Question: I've tried everything, so I decided to post my question here maybe you can help me.
I am creating a basic application just to learn the simplest features. I created a background and 3 buttons for my application, I put these 3 buttons in a LinearLayout for each, in order to center them horizontally on the screen, and I thought that I could create a LinearLayout out these 3 to center them vertically but does not work for me.
Then I created another LinearLayout that pushes them down, but it prevents the usability with different devices, because each screen size I would have to modify this push.
Here's a picture:

'''
<?xml version="1.0" encoding="utf-8"?>
<LinearLayout
xmlns:android="http://schemas.android.com/apk/res/android"
android:orientation="vertical"
android:layout_width="fill_parent"
android:layout_height="fill_parent"
android:gravity="center_horizontal"
android:background="@drawable/raintumblrr">
<LinearLayout
android:orientation="vertical"
android:layout_width="fill_parent"
android:layout_height="wrap_content"
android:paddingTop="32dip"
android:paddingBottom="15dip">
</LinearLayout>
<LinearLayout
android:orientation="vertical"
android:layout_width="wrap_content"
android:layout_height="wrap_content"
android:gravity="center">
<LinearLayout
android:orientation="horizontal"
android:layout_width="fill_parent"
android:layout_height="wrap_content"
android:paddingTop="5dip"
android:paddingBottom="5dip"
android:gravity="center_horizontal">
'''
and then the buttons.
can someone help me?
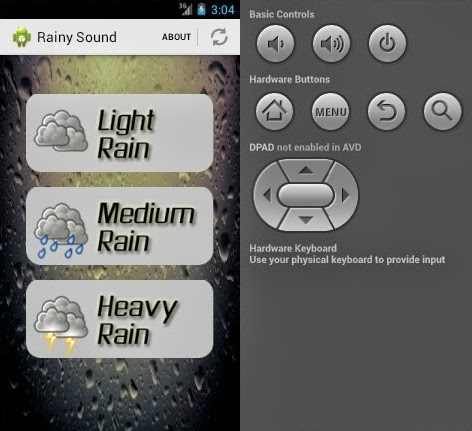
Answer: Create a RelativeLayout, put your LinearLayout in it, with 'centerInParent="true"' attribute, and 'wrap_content dimensions'.